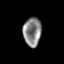
Tissue: skin
Cell type: Epithelial cells
Senescence score: 0.2833
Nuclear area (px): 512
Mean DAPI intensity: 134.85